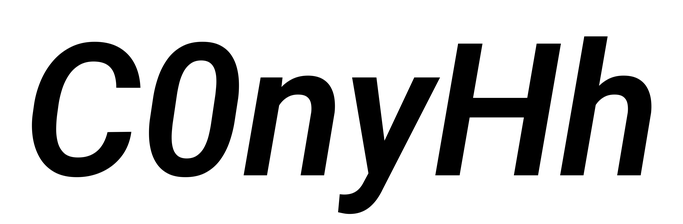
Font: Roboto-Italic_SemiBold_Italic